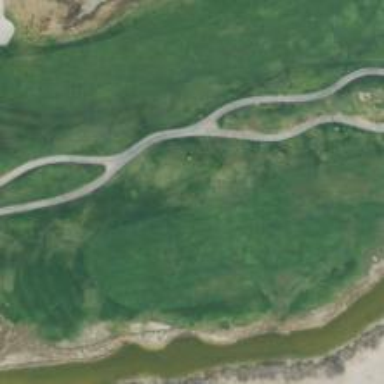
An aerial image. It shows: Service road used as golf cart path.